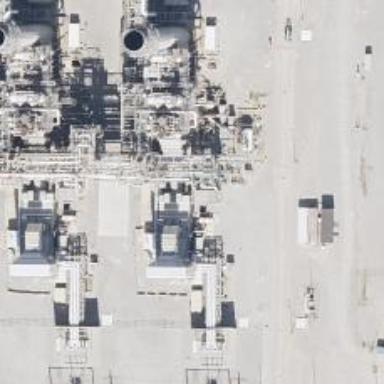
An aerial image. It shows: Gas-powered generator. It is gas turbine type generator.